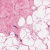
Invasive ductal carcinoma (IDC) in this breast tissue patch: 0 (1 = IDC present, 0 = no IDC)